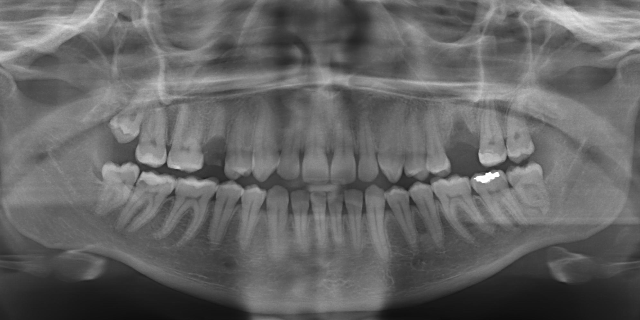
adult